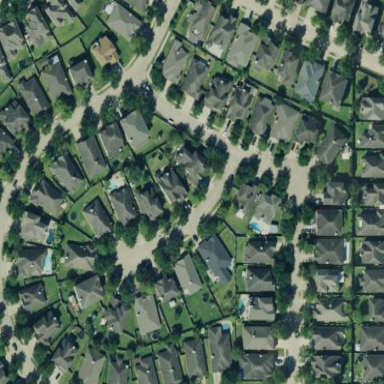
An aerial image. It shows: Residential area in neighborhood consisting of single-family homes.